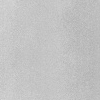
Atmospheric dust classification: dusty